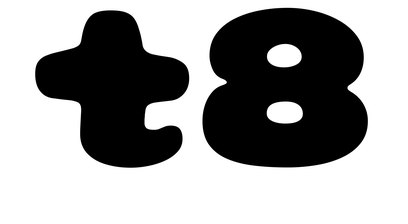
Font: Gluten_Black